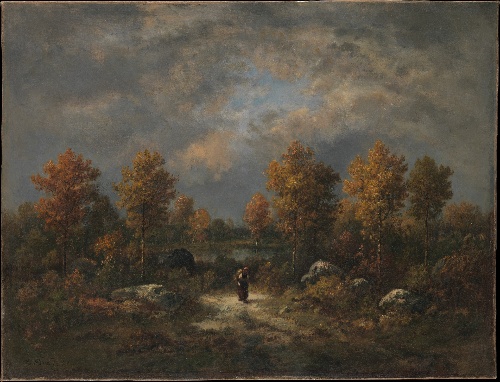
Title: Autumn: The Woodland Pond
Artist: Narcisse-Virgile Diaz de la Peña
Artist bio: French, Bordeaux 1808–1876 Menton
Date: 1867
Object type: Painting
Classification: Paintings
Medium: Oil on canvas
Dimensions: 19 3/4 x 26 in. (50.2 x 66 cm)
Department: European Paintings
Credit line: Mr. and Mrs. Isaac D. Fletcher Collection, Bequest of Isaac D. Fletcher, 1917
Accession year: 1917
Repository: Metropolitan Museum of Art, New York, NY
Tags: Forests|Landscapes|Autumn